Question: I want to customize a JLable to make him clickable, i'm not talking about adding an Action Listener because i already have, i'm talking about changing the mouse cursor's reaction when the JLabel gain Focus just like the reaction of a mouse hoover on a link in the browser.

I have impression that is not possible with swing.
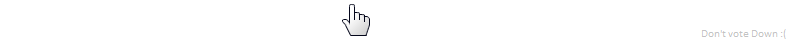
Answer: How about:
'''
label.setCursor(Cursor.getPredefinedCursor(Cursor.HAND_CURSOR));
'''